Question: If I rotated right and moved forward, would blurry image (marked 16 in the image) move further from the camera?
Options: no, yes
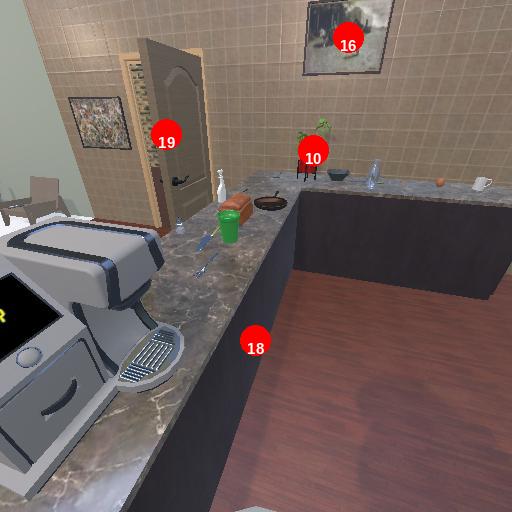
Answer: no